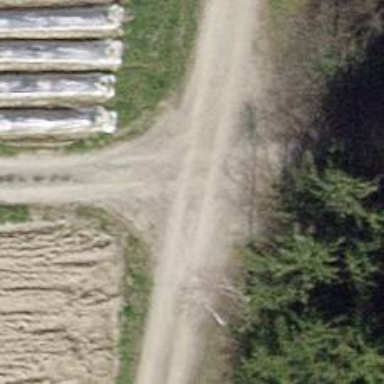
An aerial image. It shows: Pebblestone track with grade2 quality.